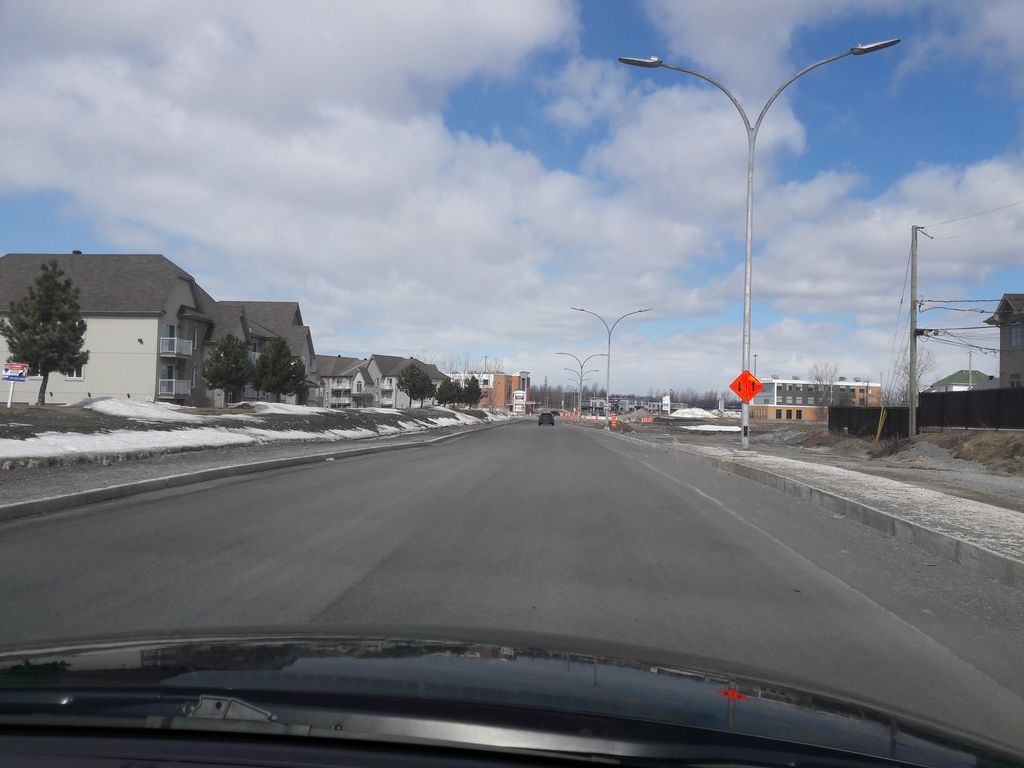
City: montreal